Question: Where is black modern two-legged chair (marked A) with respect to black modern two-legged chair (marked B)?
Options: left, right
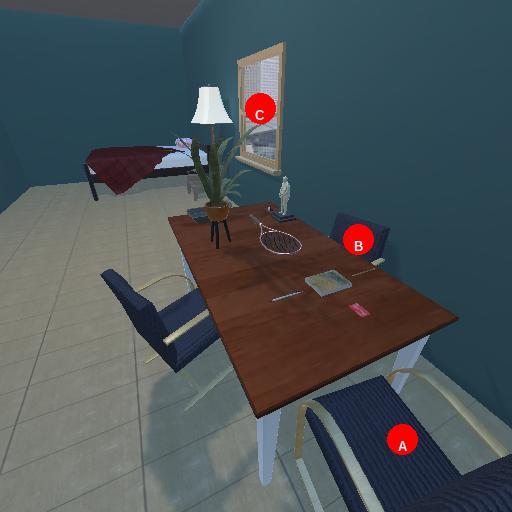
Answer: left